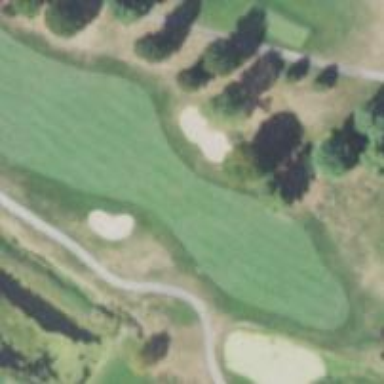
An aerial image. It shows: View of golf hole.